Interaction volume radius: 5 \u00c5
Interaction volume height: 25 \u00c5
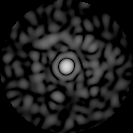
Disorder parameter: 0.8541